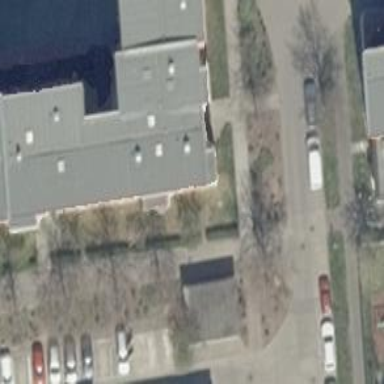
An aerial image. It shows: Sidewalk along the footway.